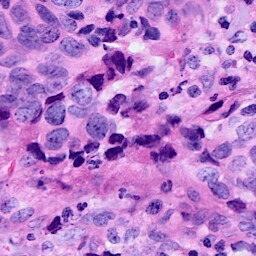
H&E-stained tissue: Breast